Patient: sex M, age 57
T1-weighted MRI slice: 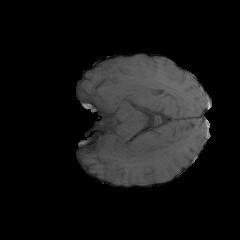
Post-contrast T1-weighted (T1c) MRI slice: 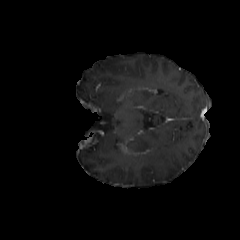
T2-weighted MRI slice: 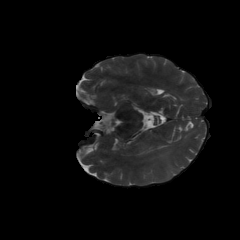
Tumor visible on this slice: yes
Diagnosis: Glioblastoma, IDH-wildtype
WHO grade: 4